Question: There is no problem to add pure css
'''
.myclass1{
padding-left: 10px;
}
'''
via Google Chrome Styles tab (F12 -> Styles tab -> click on + sign to add styles).
However, I'm having difficuitlies to add a media query
'''
@media (min-width: 800px){
.myclass1{
padding-left: 10px;
}
}
'''
Is there any way to do that?
Just added: I would like to add similar css to what is on the image below.

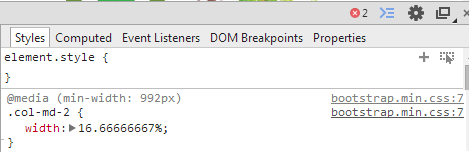
Answer: Instead of going into styles try the main html in the left panel, right click the head tab and click on edit as HTML then just add your code.